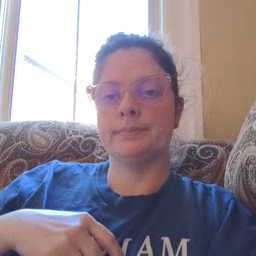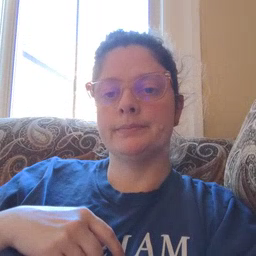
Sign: toy